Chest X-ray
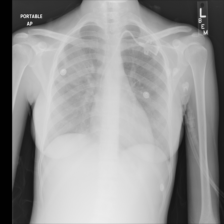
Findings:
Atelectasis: negative
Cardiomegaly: negative
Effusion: negative
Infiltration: positive
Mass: negative
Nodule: negative
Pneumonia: negative
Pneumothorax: negative
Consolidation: negative
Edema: negative
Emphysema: negative
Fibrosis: negative
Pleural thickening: negative
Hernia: negative